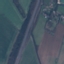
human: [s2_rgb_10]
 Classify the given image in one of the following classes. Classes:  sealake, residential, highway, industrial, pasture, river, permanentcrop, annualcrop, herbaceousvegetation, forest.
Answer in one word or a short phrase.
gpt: Highway